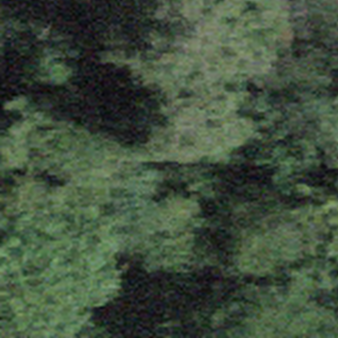
Label: other